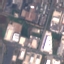
Label: Industrial